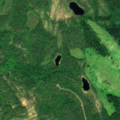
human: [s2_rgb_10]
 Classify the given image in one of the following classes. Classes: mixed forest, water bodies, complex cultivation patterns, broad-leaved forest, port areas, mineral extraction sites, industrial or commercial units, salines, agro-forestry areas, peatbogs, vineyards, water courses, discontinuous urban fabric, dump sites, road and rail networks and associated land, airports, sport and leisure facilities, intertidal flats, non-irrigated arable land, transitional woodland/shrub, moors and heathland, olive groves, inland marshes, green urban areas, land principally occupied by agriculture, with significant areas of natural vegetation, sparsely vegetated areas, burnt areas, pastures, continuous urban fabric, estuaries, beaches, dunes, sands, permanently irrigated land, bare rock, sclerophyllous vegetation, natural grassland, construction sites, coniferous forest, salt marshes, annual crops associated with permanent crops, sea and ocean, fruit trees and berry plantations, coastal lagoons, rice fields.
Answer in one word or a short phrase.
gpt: coniferous forest, mixed forest, transitional woodland/shrub